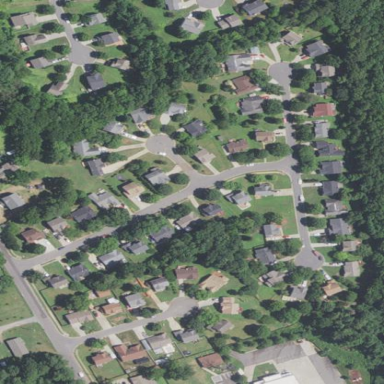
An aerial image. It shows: Residential area composed of single-family homes.